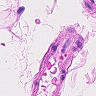
Metastatic tissue present: no